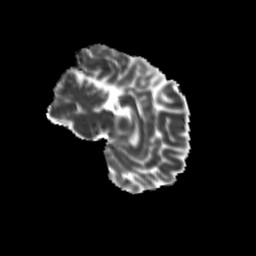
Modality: MD
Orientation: sagittal
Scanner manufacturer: siemens
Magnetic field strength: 3 T
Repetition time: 9.2 s
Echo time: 0.084 s